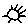
Label: sun